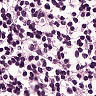
Metastatic tissue present: no